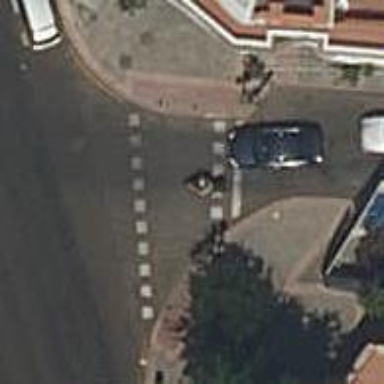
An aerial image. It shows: Road crossing with traffic signals.